Question: I am using TabLayout inside Toolbar with four tabs. I'm getting left margin for the TabLayout. How can I remove the margin so that the TabLayout fills the Toolbar?
'''
<android.support.v7.widget.Toolbar
android:id="@+id/tabsToolbar"
android:layout_width="match_parent"
android:layout_height="60dp"
android:layout_below="@id/custom_toolbar"
android:background="@color/white">
<android.support.design.widget.TabLayout
android:id="@+id/tabLayout"
android:layout_width="match_parent"
android:layout_height="match_parent"
app:tabBackground="@drawable/tab_color_selector"
app:tabGravity="fill"
app:tabMode="fixed">
<android.support.design.widget.TabItem
android:id="@+id/ti1"
android:layout_width="wrap_content"
android:layout_height="wrap_content"
android:text="Tata CLIQ" />
<android.support.design.widget.TabItem
android:id="@+id/ti4"
android:layout_width="wrap_content"
android:layout_height="wrap_content"
android:text="Paytm Mall" />
</android.support.design.widget.TabLayout>
</android.support.v7.widget.Toolbar>
'''

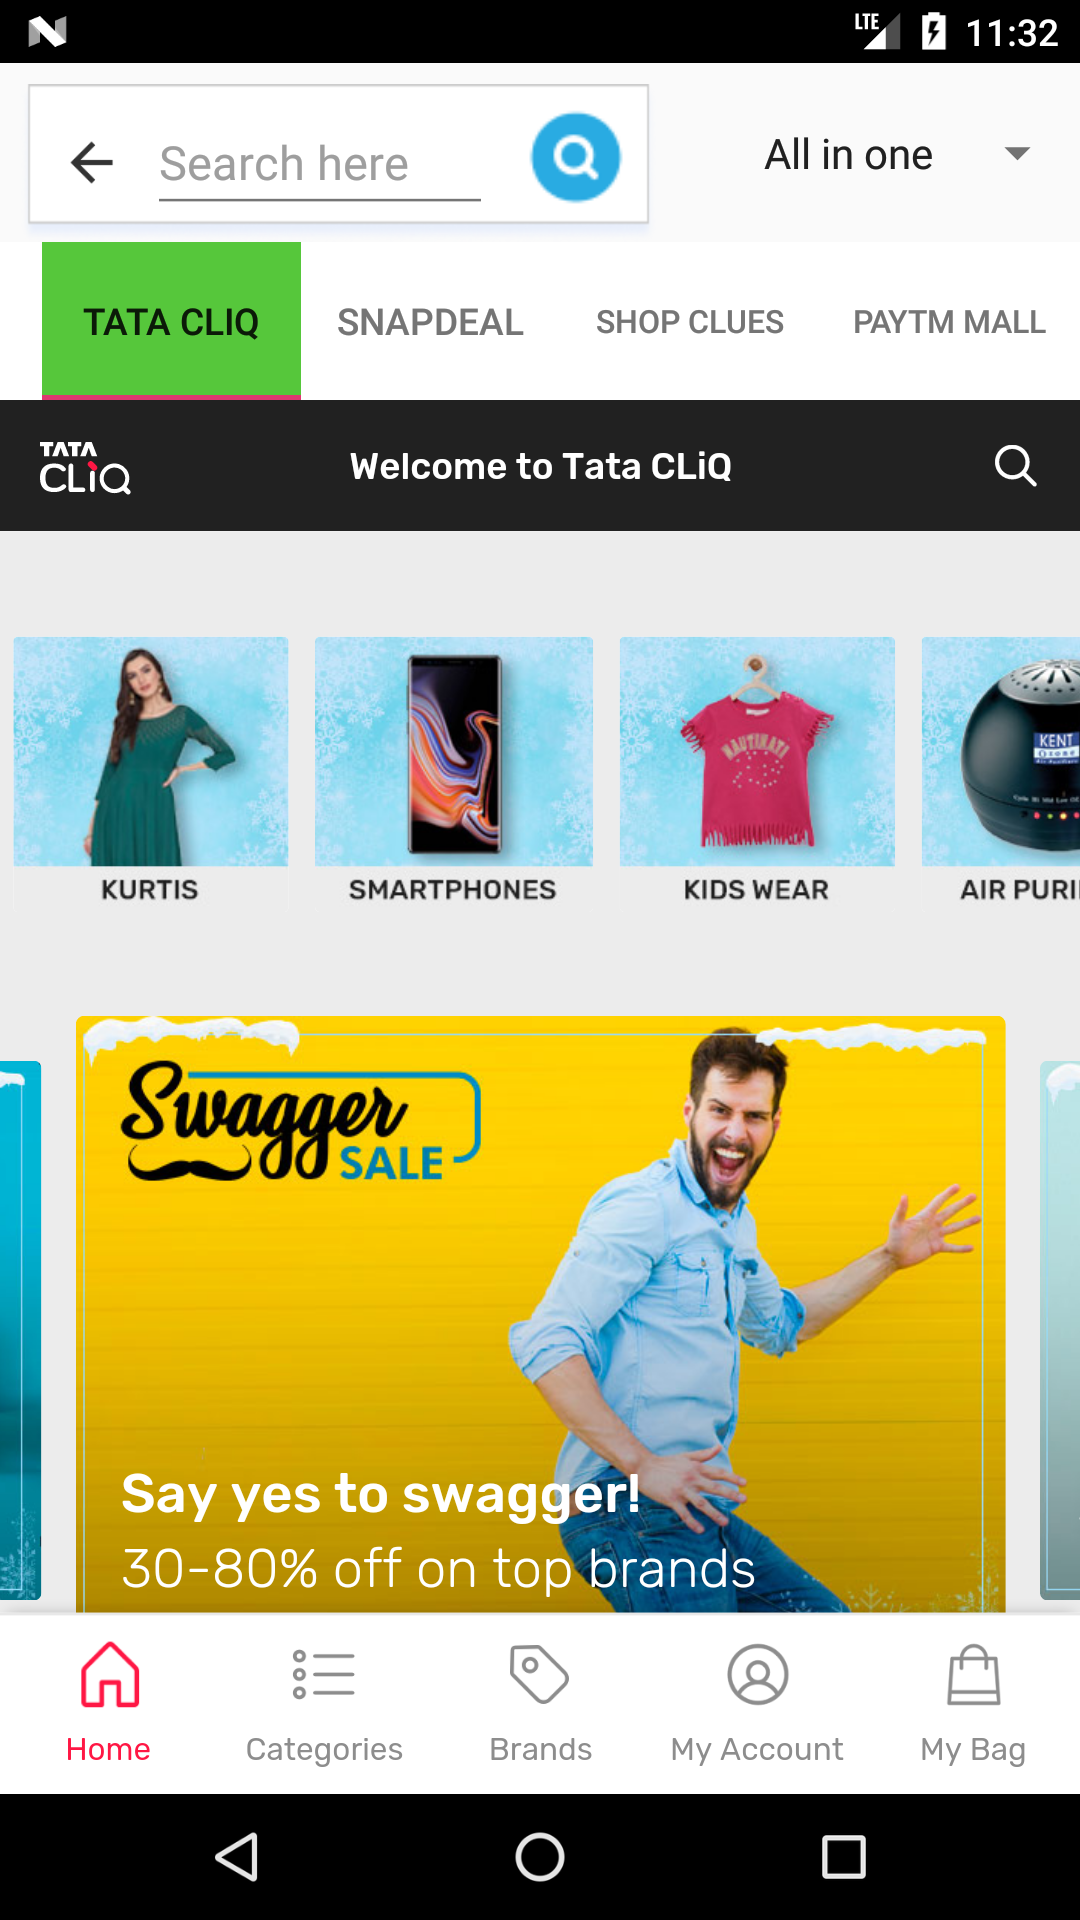
Answer: Try this code..
only add this below things into toolbar..
'''
android:contentInsetStart="0dp"
app:contentInsetLeft="0dp"
app:contentInsetStart="0dp"
android:contentInsetRight="0dp"
android:contentInsetEnd="0dp"
app:contentInsetRight="0dp"
app:contentInsetEnd="0dp"
<?xml version="1.0" encoding="utf-8"?>
<android.support.constraint.ConstraintLayout xmlns:android="http://schemas.android.com/apk/res/android"
android:layout_width="match_parent"
android:layout_height="match_parent"
xmlns:app="http://schemas.android.com/apk/res-auto">
<android.support.v7.widget.Toolbar
android:id="@+id/tabsToolbar"
android:layout_width="match_parent"
android:layout_height="60dp"
android:background="#fff"
android:contentInsetStart="0dp"
app:contentInsetLeft="0dp"
app:contentInsetStart="0dp"
android:contentInsetRight="0dp"
android:contentInsetEnd="0dp"
app:contentInsetRight="0dp"
app:contentInsetEnd="0dp"
>
<android.support.design.widget.TabLayout
android:id="@+id/tabLayout"
android:layout_width="match_parent"
android:layout_height="match_parent"
app:tabGravity="fill">
<android.support.design.widget.TabItem
android:id="@+id/ti1"
android:layout_width="wrap_content"
android:layout_height="wrap_content"
android:text="Tata CLIQ" />
<android.support.design.widget.TabItem
android:id="@+id/ti4"
android:layout_width="wrap_content"
android:layout_height="wrap_content"
android:text="Paytm Mall" />
</android.support.design.widget.TabLayout>
</android.support.v7.widget.Toolbar>
'''